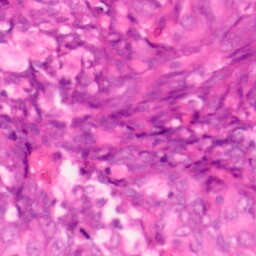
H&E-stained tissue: Colon